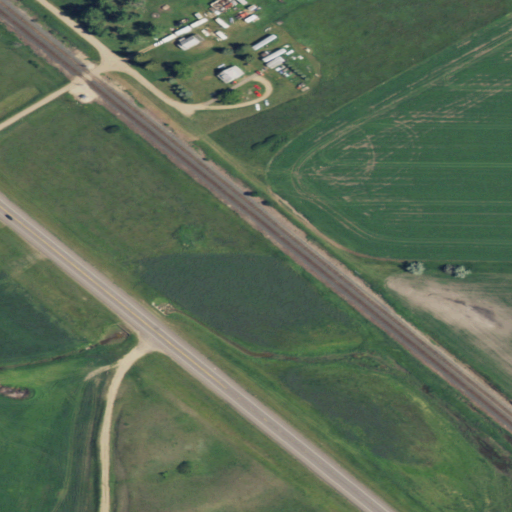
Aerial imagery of valley in North Dakota named Fuller Coulee containing cultivated crops, pasture, open development, low intensity development, and grassland